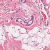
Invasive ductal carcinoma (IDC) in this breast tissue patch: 0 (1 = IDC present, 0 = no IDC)